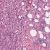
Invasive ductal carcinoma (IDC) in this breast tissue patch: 1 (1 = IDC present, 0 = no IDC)